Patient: sex F, age 61
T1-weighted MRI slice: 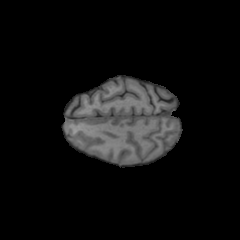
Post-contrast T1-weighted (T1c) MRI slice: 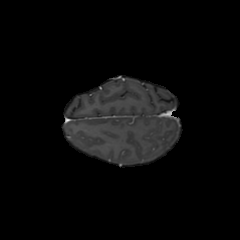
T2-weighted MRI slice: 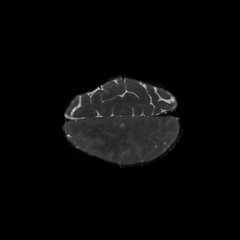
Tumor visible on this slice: no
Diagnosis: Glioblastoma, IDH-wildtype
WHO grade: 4